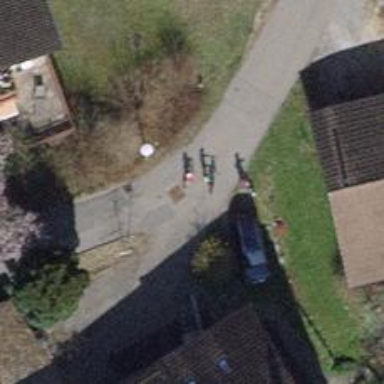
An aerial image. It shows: Alley with asphalt surface designated as service road.